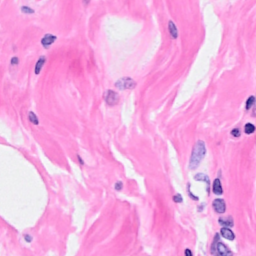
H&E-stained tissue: Breast